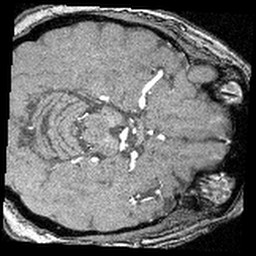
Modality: angio
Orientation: axial
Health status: ill
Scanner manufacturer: siemens
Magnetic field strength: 3 T
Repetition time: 0.02 s
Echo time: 0.0042 s